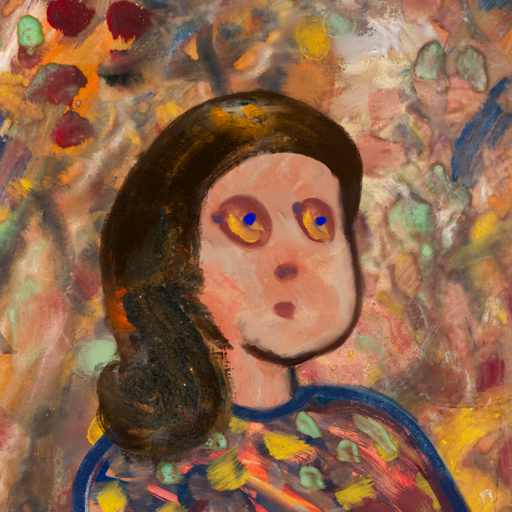
Background: Mother_And_Son_Mother, Head And Neck Side: Roy_Bahadur, Face Side: Mother_And_Son_Son, Bust: Mother_And_Son_Mother, Hair Side: Gypsy_Queen, Head Accessory: Blank, Second Necklace: Blank, Necklace: Blank, Baby: Blank